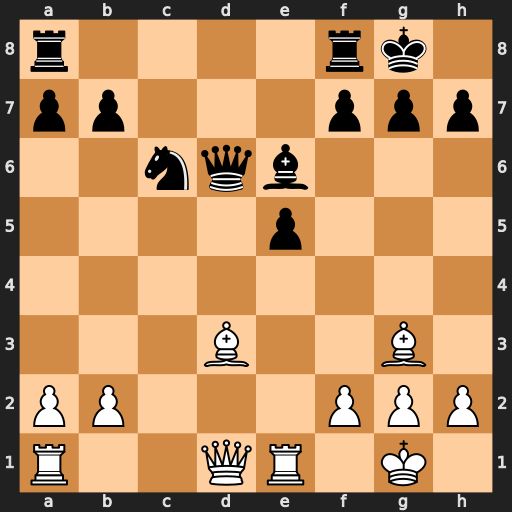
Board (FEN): r4rk1/pp3ppp/2nqb3/4p3/8/3B2B1/PP3PPP/R2QR1K1
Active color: w
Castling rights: -
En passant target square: -
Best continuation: Bxh7+ Kxh7 Qxd6